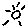
Label: sun